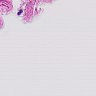
Metastatic tissue present: no